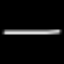
Label: line